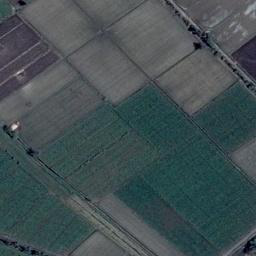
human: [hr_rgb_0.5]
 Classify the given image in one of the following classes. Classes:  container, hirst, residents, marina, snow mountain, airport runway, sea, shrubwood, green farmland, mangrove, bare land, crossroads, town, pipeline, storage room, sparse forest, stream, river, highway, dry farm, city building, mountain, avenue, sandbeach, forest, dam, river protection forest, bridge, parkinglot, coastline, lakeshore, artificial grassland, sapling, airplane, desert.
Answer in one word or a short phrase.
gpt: green farmland